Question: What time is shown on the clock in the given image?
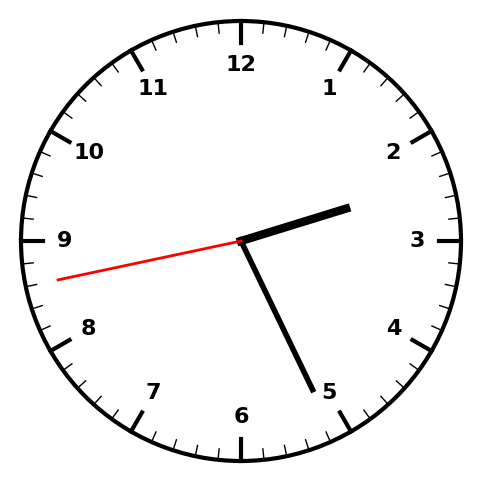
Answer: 02:25:43